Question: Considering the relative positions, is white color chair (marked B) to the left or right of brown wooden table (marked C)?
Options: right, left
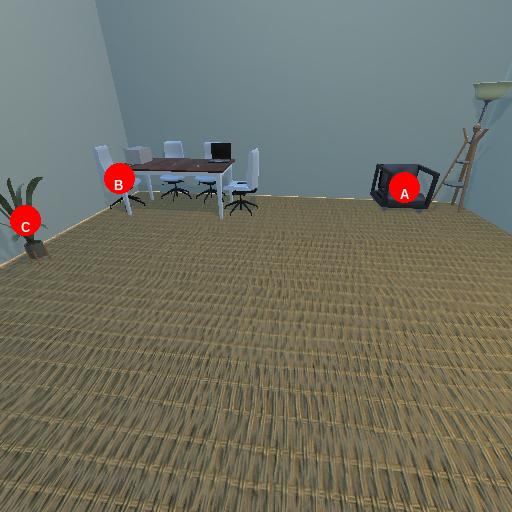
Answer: right